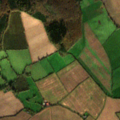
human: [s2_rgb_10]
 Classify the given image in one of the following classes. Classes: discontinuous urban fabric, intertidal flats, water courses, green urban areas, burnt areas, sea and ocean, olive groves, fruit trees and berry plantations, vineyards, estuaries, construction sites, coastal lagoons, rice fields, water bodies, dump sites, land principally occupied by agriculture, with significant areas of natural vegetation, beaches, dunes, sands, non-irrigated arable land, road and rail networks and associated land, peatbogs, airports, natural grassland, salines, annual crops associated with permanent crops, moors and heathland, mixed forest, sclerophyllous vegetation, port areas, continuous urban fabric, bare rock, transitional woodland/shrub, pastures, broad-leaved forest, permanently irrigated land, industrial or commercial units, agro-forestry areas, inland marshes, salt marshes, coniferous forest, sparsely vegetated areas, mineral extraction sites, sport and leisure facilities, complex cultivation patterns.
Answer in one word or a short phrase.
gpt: non-irrigated arable land, pastures, broad-leaved forest, mixed forest